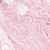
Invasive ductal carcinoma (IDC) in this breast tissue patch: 0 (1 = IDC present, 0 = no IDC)